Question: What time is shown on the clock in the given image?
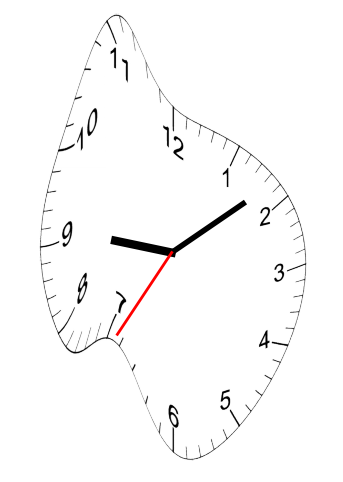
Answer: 09:08:35